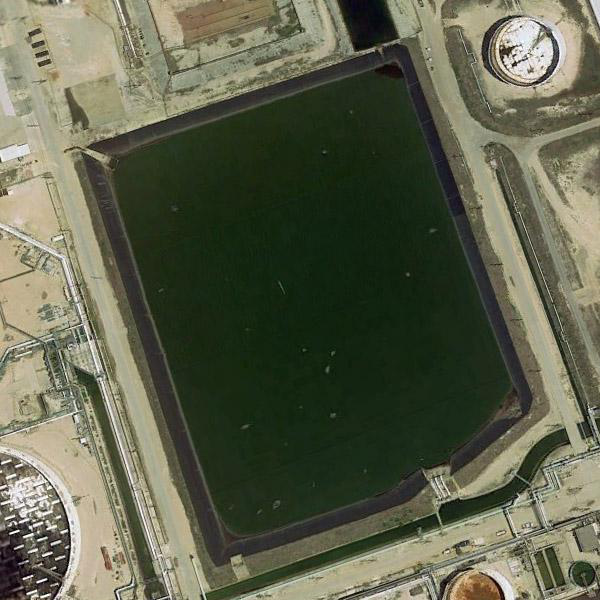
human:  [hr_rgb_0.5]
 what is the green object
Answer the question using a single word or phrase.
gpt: pond